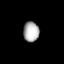
Tissue: lung
Cell type: T cells
Senescence score: 0.1332
Nuclear area (px): 312
Mean DAPI intensity: 173.782